Question:
When one of the categories is clicked, a list of instances will cascade down and each one is also clickable. Like file manager in Windows.
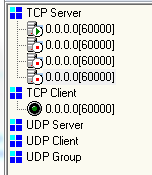
Answer: It looks like a <URL>.
See also <URL>.
---
In QT Designer, you can edit the contents of the tree widget through the "Edit Items" menu entry from the context menu which opens the "Edit Tree Widget" dialog: